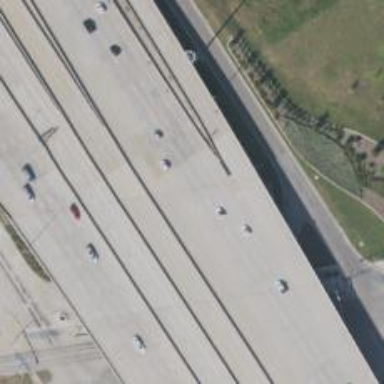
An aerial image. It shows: Bridge over motorway.